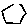
Label: hexagon